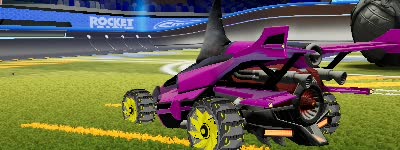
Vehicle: aftershock